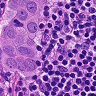
Metastatic tissue present: yes